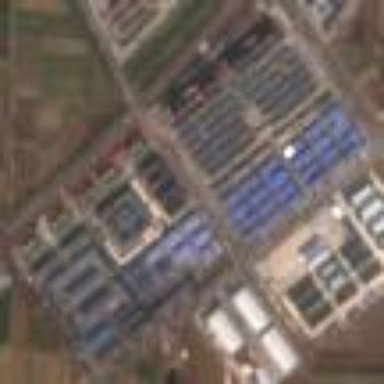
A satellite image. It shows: Industrial area dedicated to distribution activities.